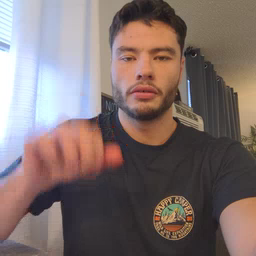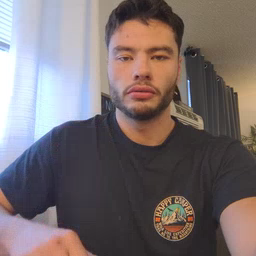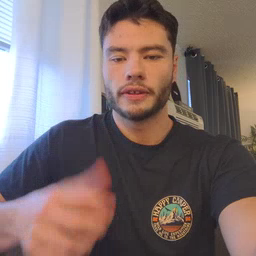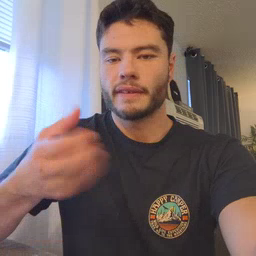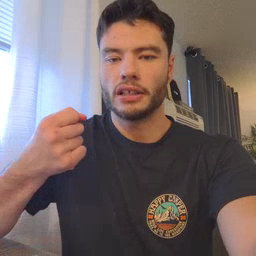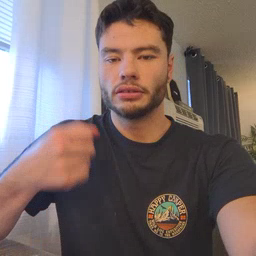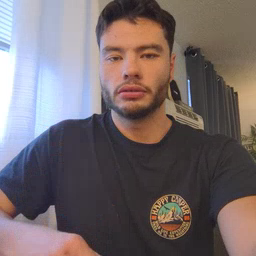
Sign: fast